Question: I am trying to design a nice graph in ggplot2 by using bars to show different values for some periods. I got the graphic but I can't add the legend in the rigth side of the graph. My dataframe 'DF' has 3 variables 'Month,variable,value'. These variables are the result of 'melt()' function in another data (I add the 'dput()' version of 'DF' in the final part). So, my dataframe 'DF' looks like this:
'''
Month variable value
1 m2 Power <PHONE>.9
2 m3 Power <PHONE>.4
3 m4 Power <PHONE>.1
4 m5 Power <PHONE>.8
5 m6 Power <PHONE>.9
6 m7 Power 875170.3
7 m8 Power <PHONE>.2
8 m9 Power 710004.3
9 m10 Power 889398.1
10 m11 Power <PHONE>.1
11 m12 Power <PHONE>.1
12 m13 Power <PHONE>.2
13 m14 Power <PHONE>.6
14 m15 Power <PHONE>.4
'''
To show the evolution of 'value' variable by 'month' I used this
'''
library(ggplot2)
library(scales)
ggplot(DF, aes(x=Month, y=value))
+geom_bar(position="identity",fill="#FF6C91",colour="black",size=1)
+scale_y_continuous(
labels=comma,
breaks=pretty_breaks(n=7),
limits=c(0,max(DF$value,na.rm=T))
)
+theme(
axis.text.x=element_text(angle=90,colour="grey20",face="bold",size=12),
axis.text.y=element_text(colour="grey20",face="bold",hjust=1,vjust=0.8,size=15),
axis.title.x=element_text(colour="grey20",face="bold",size=16),
axis.title.y=element_text(colour="grey20",face="bold",size=16)
)
+xlab('Month')
+ylab('')
+ggtitle("My graph")
+theme(plot.title = element_text(lineheight=3, face="bold", color="black",size=24))
+theme(legend.text=element_text(size=14),legend.title=element_text(size=14))
'''
With this code I got the next graphic:

The result is almost perfect but I don't know how to add the legend in the right side of the graph with the same color of bars to give more information in this image. I have tried to add 'fill' argument inside 'geom_bar' but I can't get my wished result. The 'dput()' version of 'DF' is the next:
'''
DF=structure(list(Month = c("m2", "m3", "m4", "m5", "m6", "m7",
"m8", "m9", "m10", "m11", "m12", "m13", "m14", "m15"), variable = structure(c(1L,
1L, 1L, 1L, 1L, 1L, 1L, 1L, 1L, 1L, 1L, 1L, 1L, 1L), .Label = "Power", class = "factor"),
value = c(<PHONE>.86, <PHONE>.42, <PHONE>.14, <PHONE>.78,
<PHONE>.93, 875170.34, <PHONE>.24, 710004.35, 889398.08,
<PHONE>.11, <PHONE>.11, <PHONE>.22, <PHONE>.56, <PHONE>.35
)), .Names = c("Month", "variable", "value"), row.names = c(NA,
-14L), class = "data.frame")
'''
Many thanks for your help.
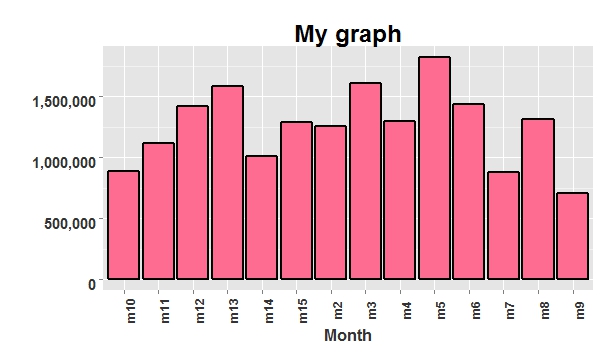
Answer: You just need to make the fill part of the 'aes'thetic mapping:
'''
gg <- ggplot(DF, aes(x=Month, y=value))
gg <- gg + geom_bar(stat="identity", aes(fill=variable), colour="black", size=1)
gg <- gg + scale_y_continuous(labels=comma, breaks=pretty_breaks(n=7),
limits=c(0, max(DF$value,na.rm=T)))
gg <- gg + scale_fill_manual(values="#FF6C91", name="Legend name")
gg <- gg + labs(x="Month", y="", title="My graph")
gg <- gg + theme(plot.title=element_text(lineheight=3, face="bold", color="black", size=24))
gg <- gg + theme(legend.text=element_text(size=14), legend.title=element_text(size=14))
gg <- gg + theme(axis.text.x=element_text(angle=90, colour="grey20", face="bold", size=12),
axis.text.y=element_text(colour="grey20", face="bold", hjust=1, vjust=0.8, size=15),
axis.title.x=element_text(colour="grey20", face="bold", size=16),
axis.title.y=element_text(colour="grey20", face="bold", size=16))
gg
'''

NOTE: I changed the 'position="identity"' to 'stat="identity"' (I think you prbly just mis-pasted since you did get it working), re-structured the ggplot to make it easier to modify (programmer's preference, not necessary to make it work) and then did a manual scale after mapping the fill aesthetic to the variable (and you can rename the legend title there, too, as demonstrated). It's that mapping which automagically enable the legend. I also threw in a 'theme_bw()' call for good measure (and to nuke the grey background).
I would have rotate the x-axis labels back to horizontal, but didn't want to impose that as well. Making folks tilt their heads to read labels is usually not recommended, but since they are just 'm''s and digits, it probably isn't going to be that hard.
It might be worth sorting the bars (lowest to highest or vice versa) unless you need them ordered the way they are on the x-axis (i.e. of the 'm10' - 'm9' order the way it is now is important).